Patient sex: M
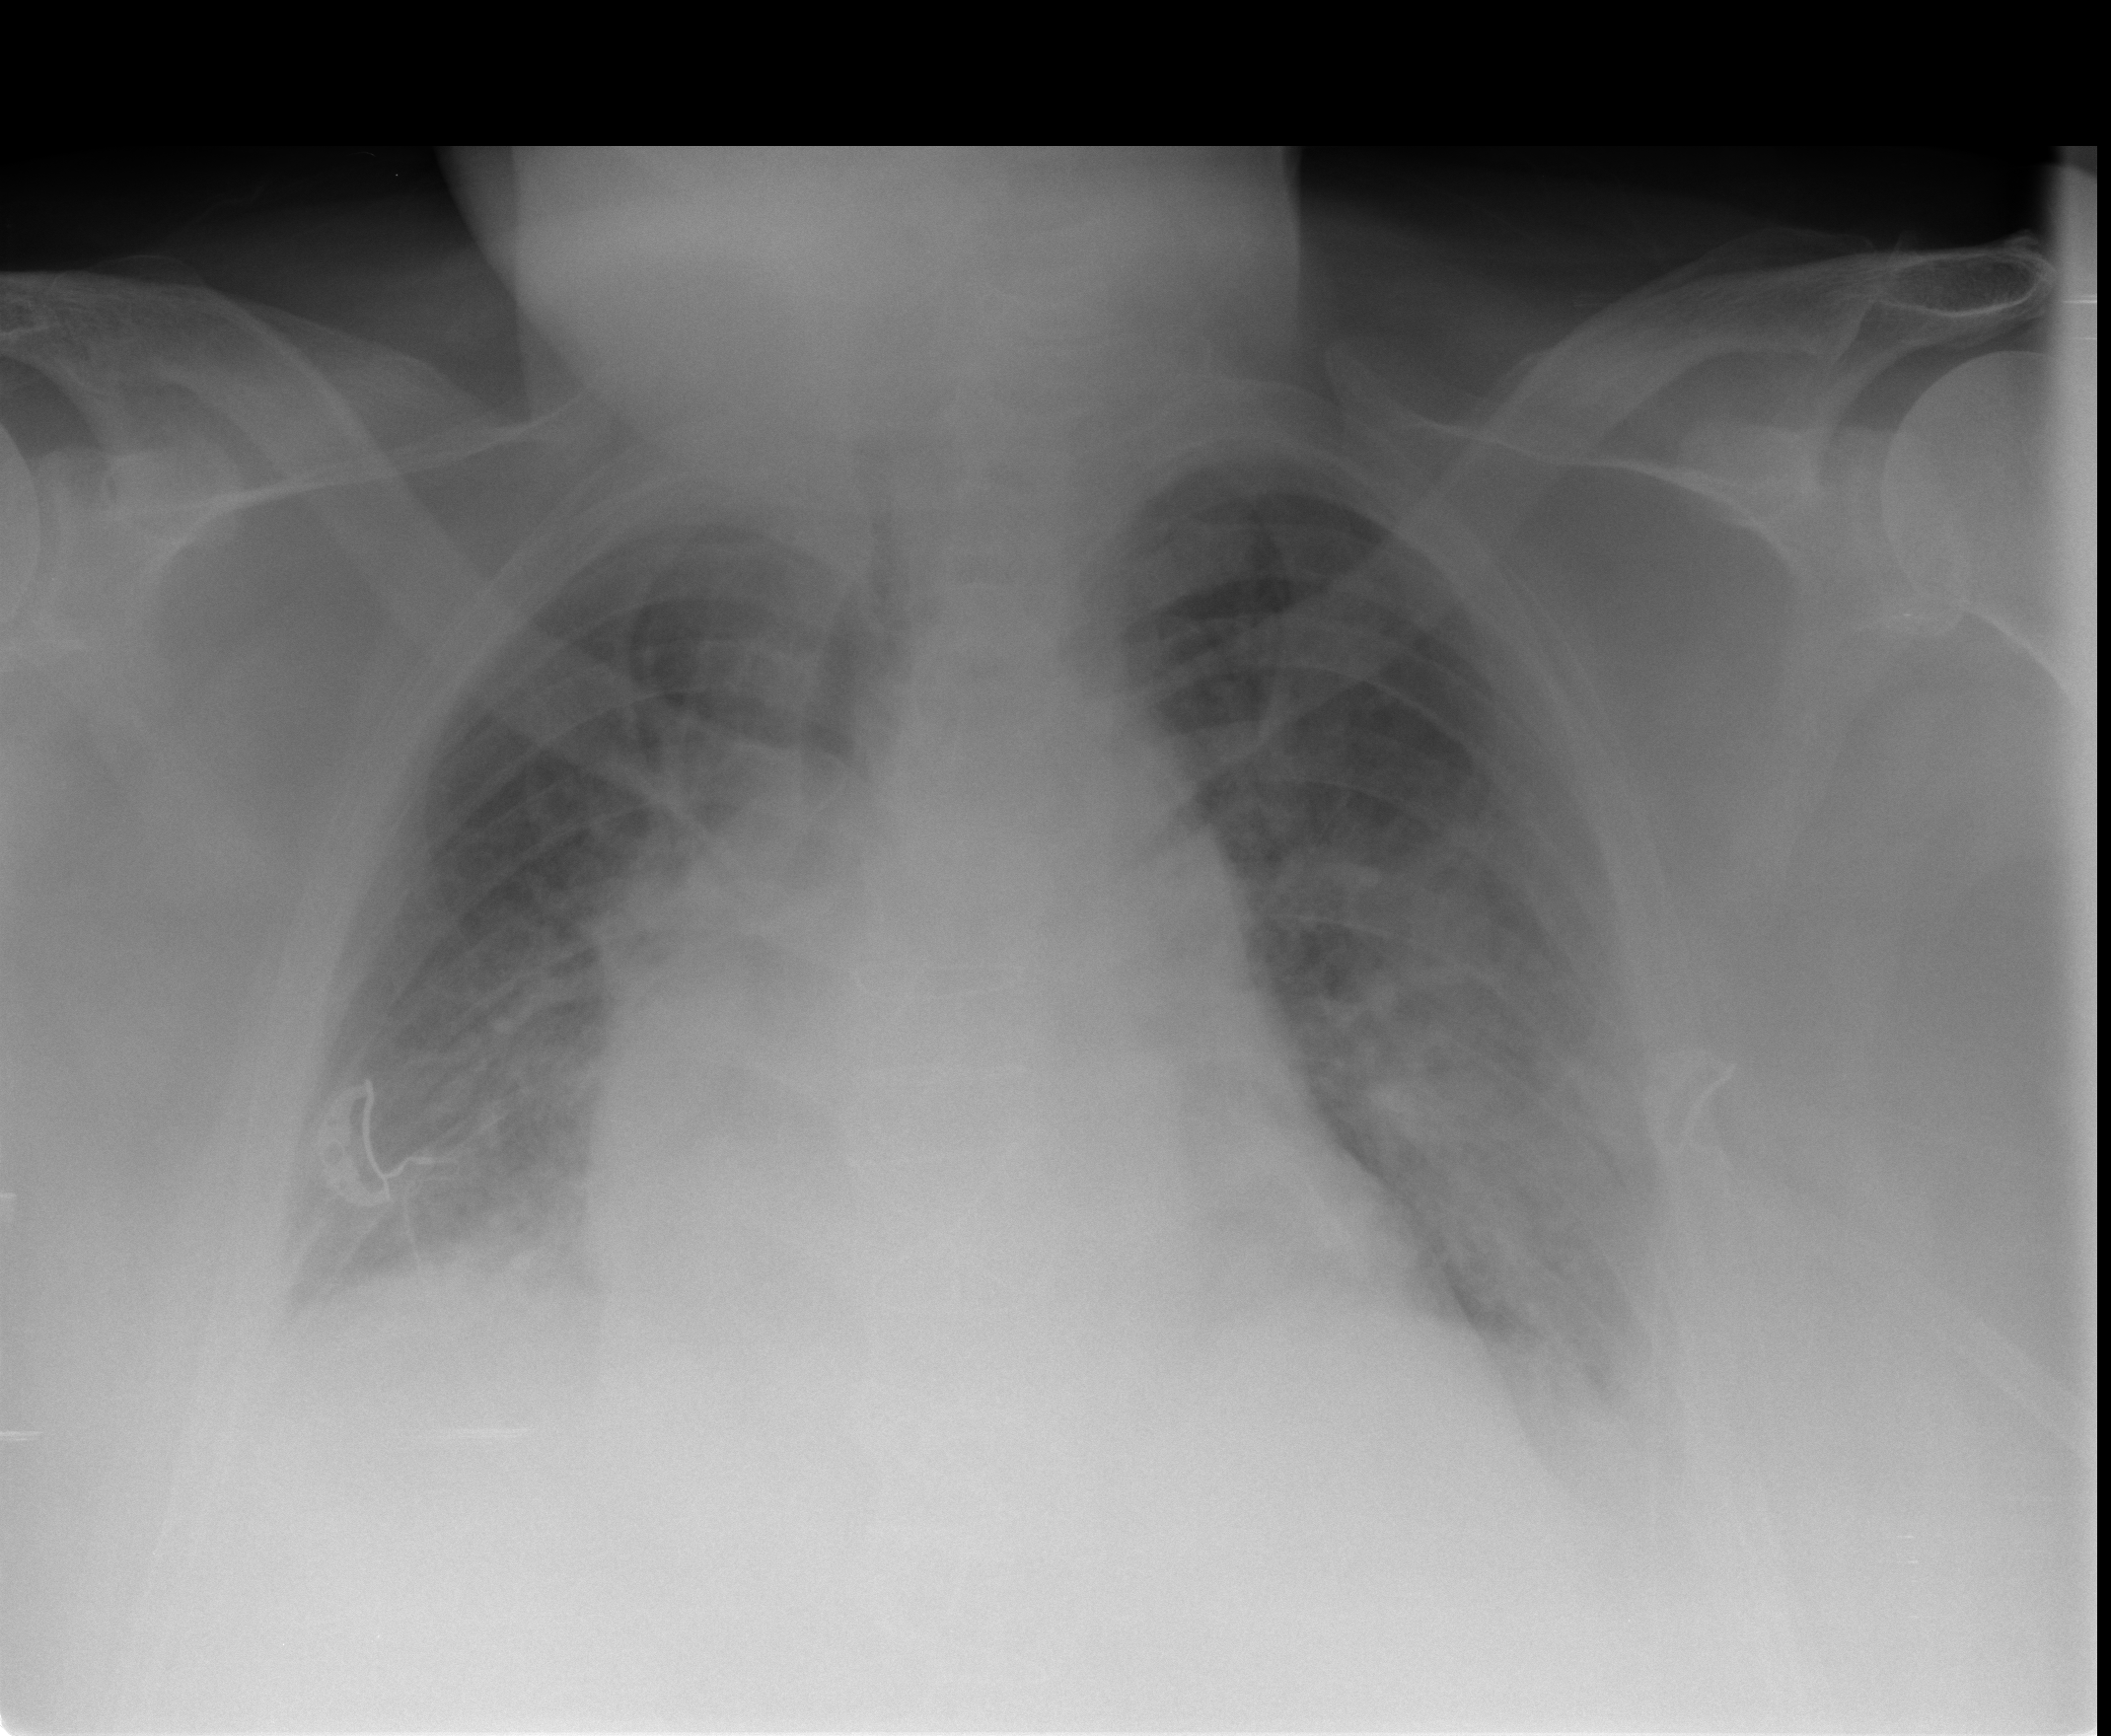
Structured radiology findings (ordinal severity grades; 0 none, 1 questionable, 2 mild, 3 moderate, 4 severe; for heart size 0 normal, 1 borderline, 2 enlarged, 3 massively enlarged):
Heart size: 2
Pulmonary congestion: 2
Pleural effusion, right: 2
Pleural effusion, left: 2
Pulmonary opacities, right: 1
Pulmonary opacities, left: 2
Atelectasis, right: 2
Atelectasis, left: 2